Chest X-ray. View position: PA
Patient age: 51
Patient sex: F
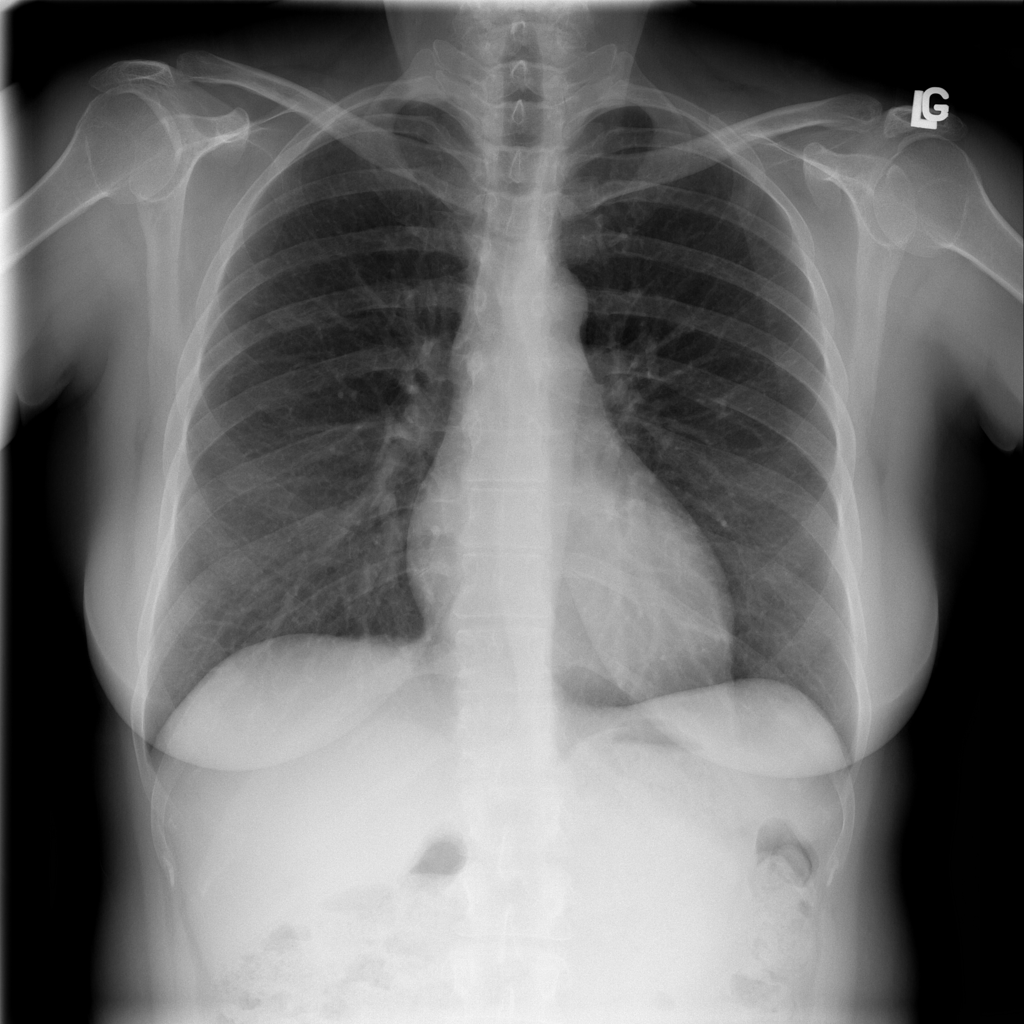
Finding: Pneumothorax